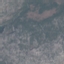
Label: HerbaceousVegetation